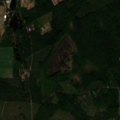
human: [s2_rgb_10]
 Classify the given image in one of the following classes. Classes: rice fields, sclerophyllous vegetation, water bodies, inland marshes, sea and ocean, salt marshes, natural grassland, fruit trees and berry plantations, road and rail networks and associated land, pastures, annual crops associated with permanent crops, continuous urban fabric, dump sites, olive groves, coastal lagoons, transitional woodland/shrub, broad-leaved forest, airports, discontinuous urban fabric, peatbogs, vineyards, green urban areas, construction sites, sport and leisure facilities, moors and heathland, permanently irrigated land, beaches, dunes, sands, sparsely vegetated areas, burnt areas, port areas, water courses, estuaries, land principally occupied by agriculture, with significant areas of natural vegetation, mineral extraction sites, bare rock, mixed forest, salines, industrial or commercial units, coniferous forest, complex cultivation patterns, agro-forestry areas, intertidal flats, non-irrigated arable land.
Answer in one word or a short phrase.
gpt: land principally occupied by agriculture, with significant areas of natural vegetation, coniferous forest, transitional woodland/shrub